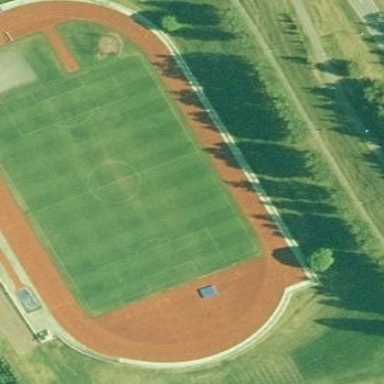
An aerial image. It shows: Athletics pitch used for leisure sports activities.